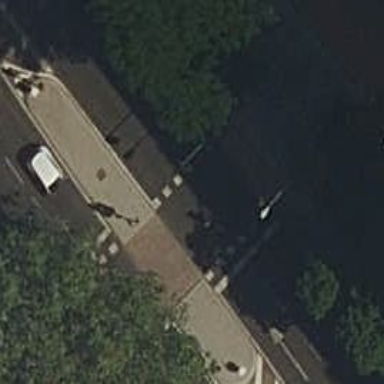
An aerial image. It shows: Marked road crossing.